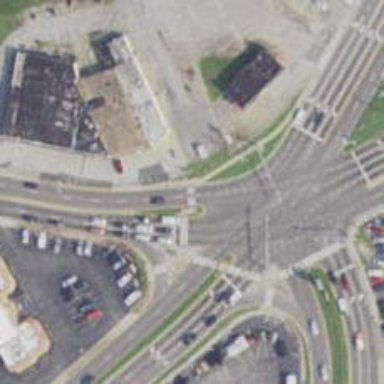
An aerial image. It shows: Marked road crossing.